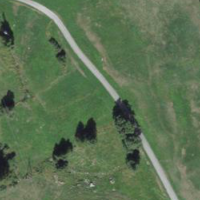
EUNIS habitat code: 31
Species observed at this site:
Aquila chrysaetos
Periparus ater